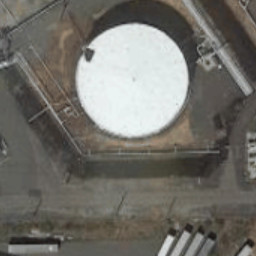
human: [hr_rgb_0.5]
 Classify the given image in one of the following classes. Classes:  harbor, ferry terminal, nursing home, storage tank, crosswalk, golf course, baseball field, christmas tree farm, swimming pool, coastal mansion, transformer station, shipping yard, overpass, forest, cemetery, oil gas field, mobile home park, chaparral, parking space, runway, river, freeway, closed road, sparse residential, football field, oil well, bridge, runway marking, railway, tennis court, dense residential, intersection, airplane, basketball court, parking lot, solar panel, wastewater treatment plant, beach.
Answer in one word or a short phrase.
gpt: storage tank